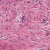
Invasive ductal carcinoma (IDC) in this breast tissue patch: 0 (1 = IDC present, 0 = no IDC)